I will show an image sequence of human cooking. I have annotated the images with numbered circles. Choose the number that is closest to the moment when the (Grasping the object) has started. You are a five-time world champion in this game. Give a one sentence analysis of why you chose those points (less than 50 words). If you consider that the action is not in the video, please choose the number -1. Provide your answer at the end in a json file of this format: {"points": []}
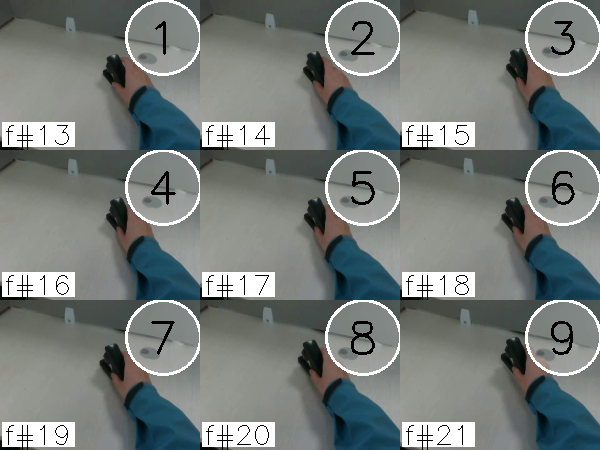
Frame 2 shows the clearest moment of hand-object contact.
{"points": [2]}